一年级 · 解析几何
 下图是（）。

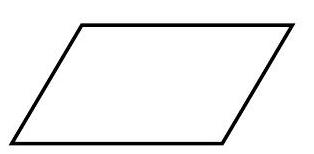
A、正方形
B、长方形
C、平行四边形

答案: C
解析: 解C; 两组对边分别平行的四边形是平行四边形。